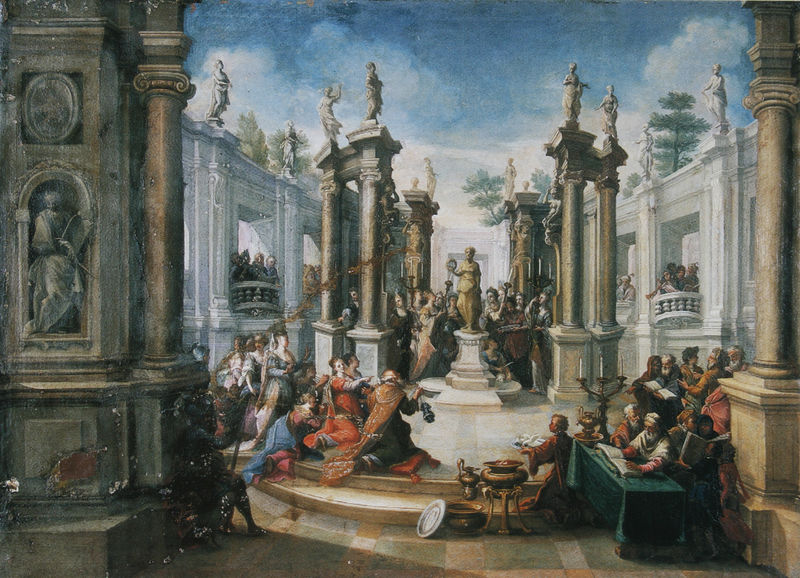
Titel: Salomos Götzendienst
Künstler: Giovanni Francesco - Art des Marchini
Standort: Mainz
Institution: Landesmuseum
Schlagwörter: baum, blau, feuer, fuß, gemälde, himmel, kampf, mann, schatten, wasser, weiß, wolken, bäume, frauen, grün, menschen, ocker, stadt, bewegung, braun, frau, grau, kleid, licht, marmor, männer, orange, schwarz, säule, säulen, tisch, gebäude, rot, wolke, beige, gelage, gericht, architektur, barock, mensch, schale, sockel, taube, teller, tischdecke, wolen, brüstung, kirche, figur, gold, mantel, gewänder, händler, personen, bühne, engel, kanne, krug, schalen, skulptur, statue, balkon, bilder, bücher, italien, perspektive, zuschauer, giebel, farbe, platz, figuren, treppe, treppen, tafel, lesen, kerze, kerzen, leuchter, metall, stuck, geländer, stufe, stufen, platte, podest, liegend, abbild, balkone, logen, nische, innenhof, gefäß, antike, buch, palast, balustrade, zentralperspektive, künstler, streit, knien, nadelbaum, beten, kunst, göttin, menschenmenge, kapitelle, rom, kapitell, kerzenständer, kerzenhalter, kerzenleuchter, skulpturen, statuen, jesus, ionisch, knieend, priester, segnen, weihrauch, innenbereich, vatikan, wächter, venus, ballustrade, tempel, heilige, opfer, basis, anbeten, gefäße, anbetung, vertreibung, klassik, schaft, fackel, dreifuss, staue, nischen, kämpferplatte, rundbau, skultpur, streppe, cäsar, tabernakel, verehren, graz, gesprengt, darbringung, feierei, oilaster, balkongericht, girsaille, grüner tisch, steinbilder, bariock, krezenleuchter